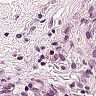
Metastatic tissue present: no